Field crop: tomato
Growth stage: 1
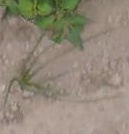
Species: cyperus